Question: Using MonoDevelop, MonoDroid on a Mac 4.0.6
I am attempting running the sample project SearchableDictionary. When I press Debug, the "Select a Device" dialog appears to choose the emulator. Even though the emulator is running, it is not recognized. Each time we run the debug, it tries to run a new instance of the emulator and never installs the app there.
Is there a way to get MonoDroid to attach to a running Emulator, one that it created in the install process?

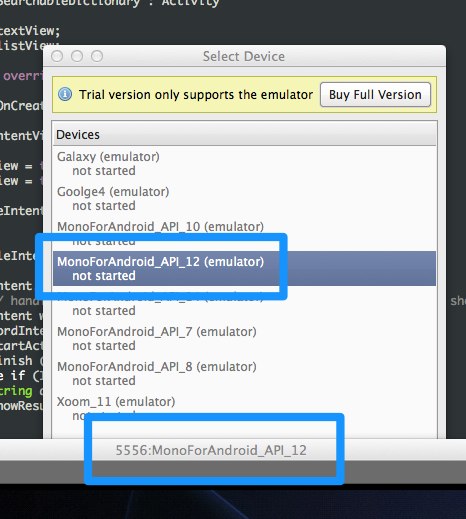
Answer: To get the Android debugging bridge to refresh in general - not just for MonoDroid - try opening a command line (shell) and using:
'''
adb kill-server
adb start-server
'''
This is often required (in my experience)!
See: <URL>